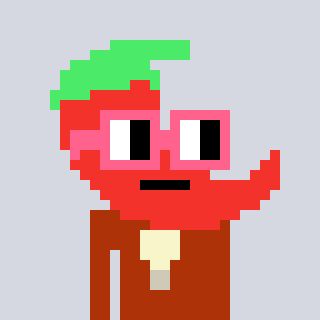
a pixel art character with square pink glasses, a chilli-shaped head and a hotbrown-colored body on a cool background